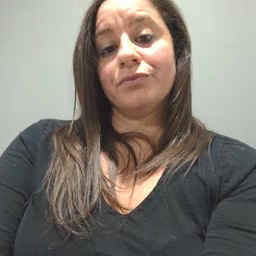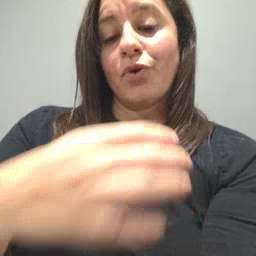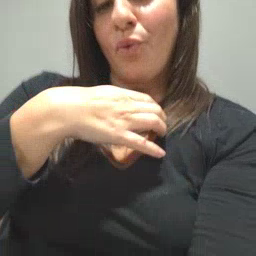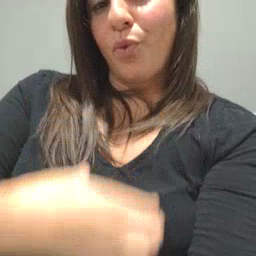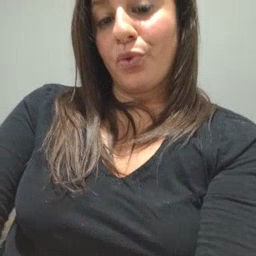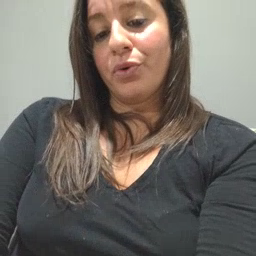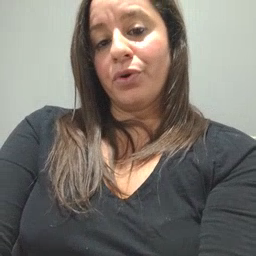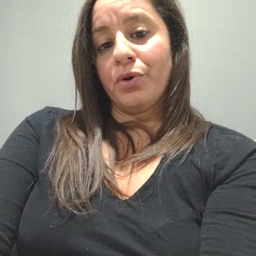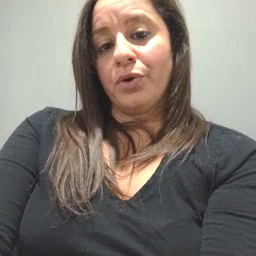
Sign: hungry